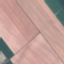
Land use / land cover: AnnualCrop